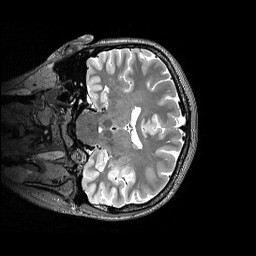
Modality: T2w
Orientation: coronal
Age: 20
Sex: female
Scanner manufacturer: siemens
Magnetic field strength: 3 T
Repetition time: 3.2 s
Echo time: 0.565 s